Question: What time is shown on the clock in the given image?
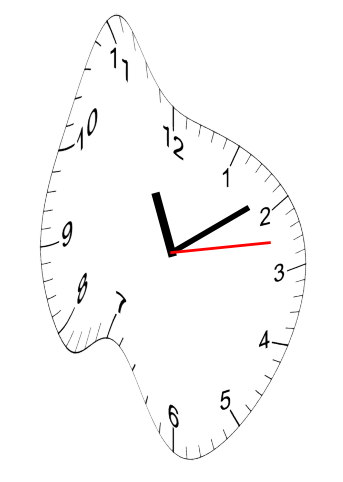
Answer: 11:09:13